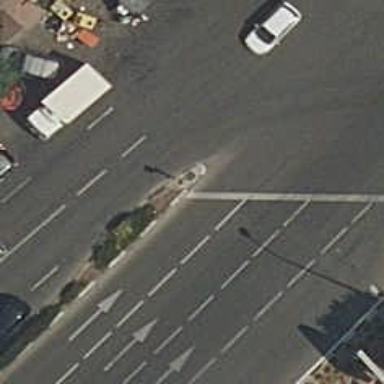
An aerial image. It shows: Kerb serving as barrier.